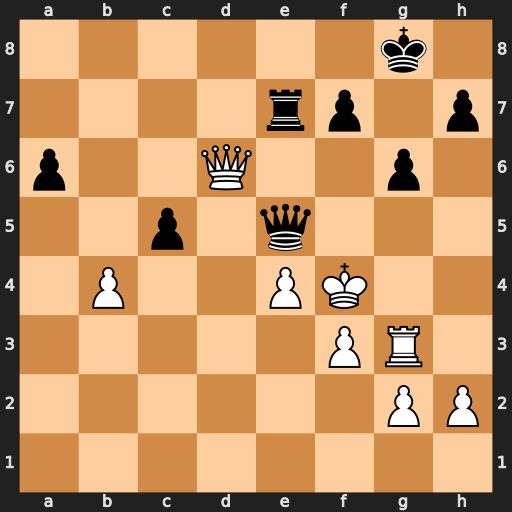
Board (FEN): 6k1/4rp1p/p2Q2p1/2p1q3/1P2PK2/5PR1/6PP/8
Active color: w
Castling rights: -
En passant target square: -
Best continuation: Qxe5 Rxe5 Kxe5